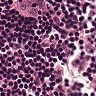
Metastatic tissue present: no